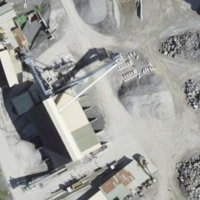
EUNIS habitat code: 56
Species observed at this site:
Allium ursinum